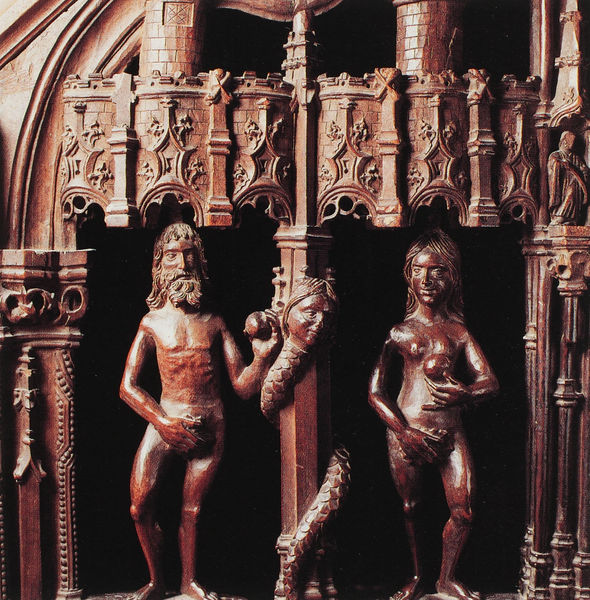
Titel: Sillería del Coral; Chorgestühl, Miserikordie
Künstler: Juan de Bruselas
Institution: Zamora, Heilige Kathedrale
Schlagwörter: kopf, mann, nackt, menschen, braun, brust, frau, holz, säule, säulen, bart, bibel, gotik, skulptur, apfel, baby, detail, glänzend, foto, adam, eva, paradies, nische, schlange, altar, kapitell, schnitzerei, statuen, gotisch, jesus, sündenfall, genesis, geschnitzt, altarbild, tabernakel, schöpfung, schlang, menschenkopf, adam eva, genitalien, adam & eva, schotzerei